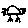
Label: bird